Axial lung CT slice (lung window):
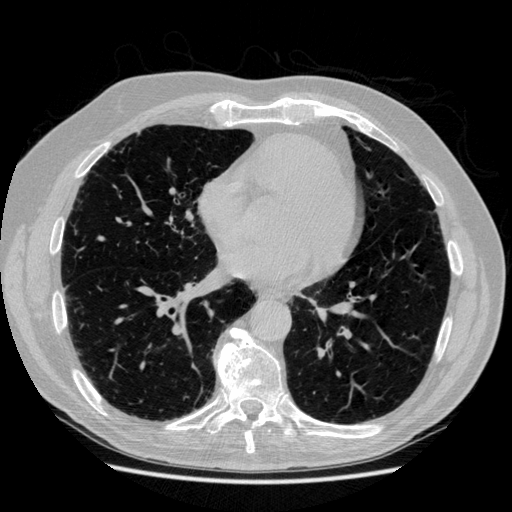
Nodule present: no